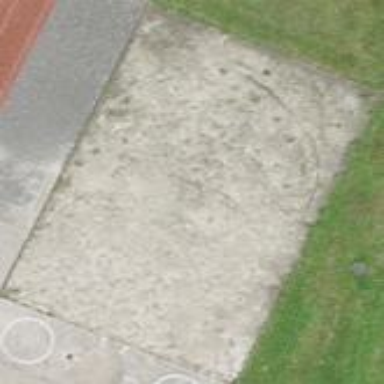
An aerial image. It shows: Athletics sand pitch for leisure land.